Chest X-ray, AP view. Patient: 53 years old, sex M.
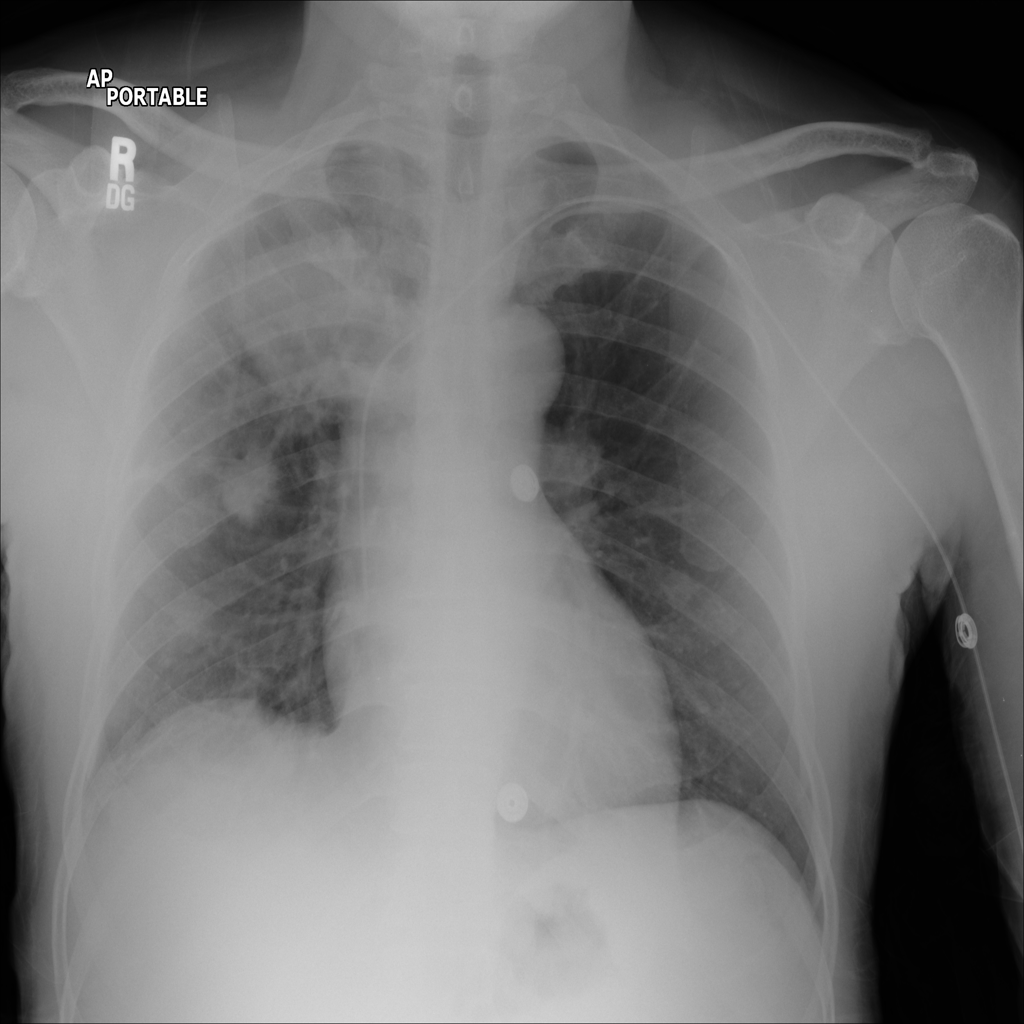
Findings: No Finding